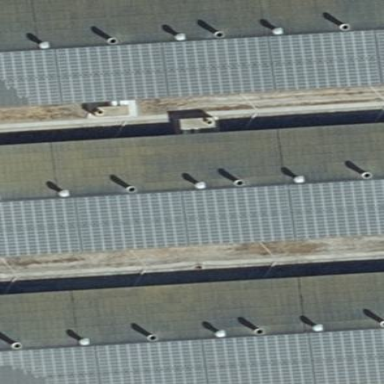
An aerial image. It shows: Gabled building with solar photovoltaic panel generator placed along the roof. The generator is small installation.